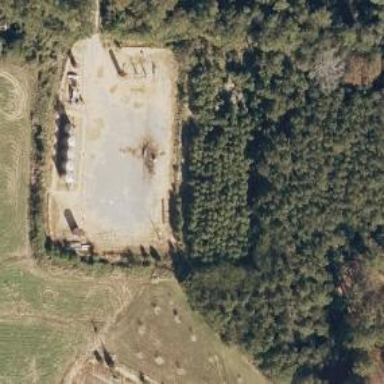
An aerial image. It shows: Petroleum well that is man-made.